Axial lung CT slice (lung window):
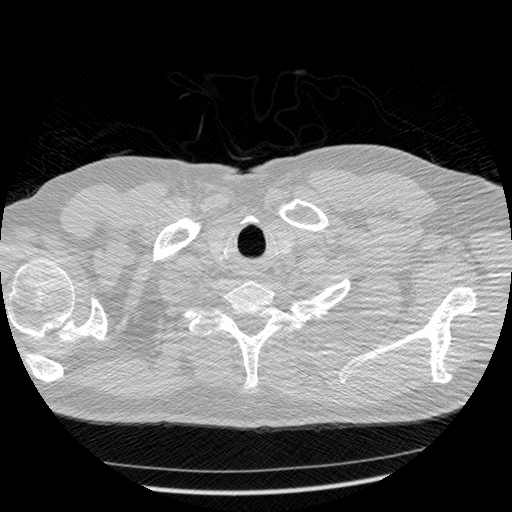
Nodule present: no